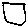
Label: square